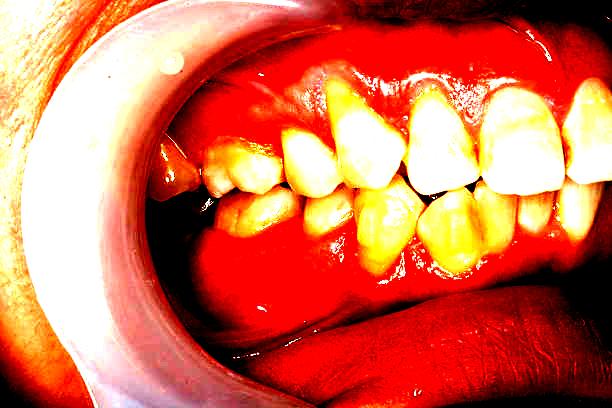
Condition: Gingivitis